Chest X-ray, PA view. Patient: 52 years old, sex F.
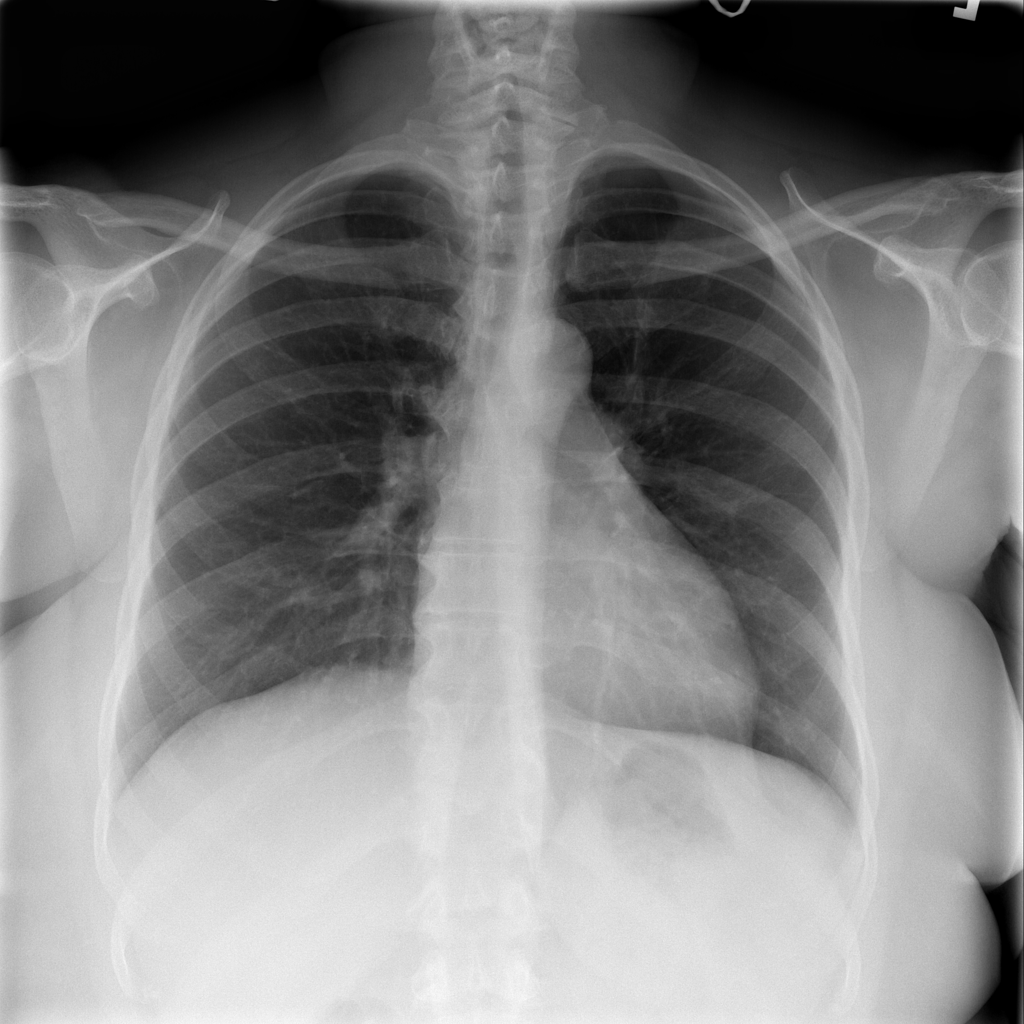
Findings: Infiltration